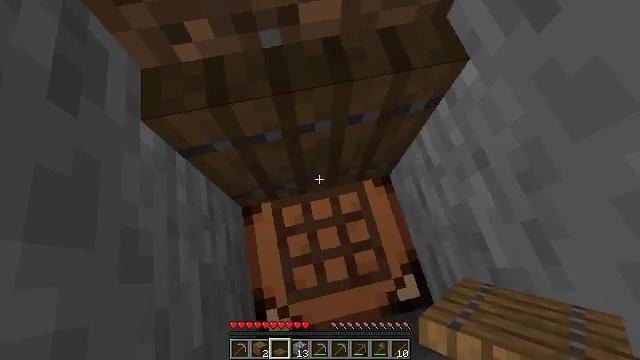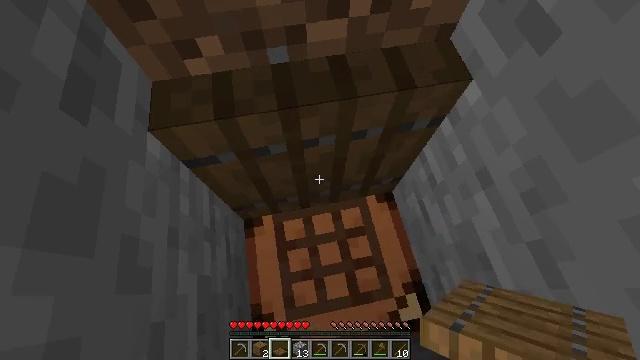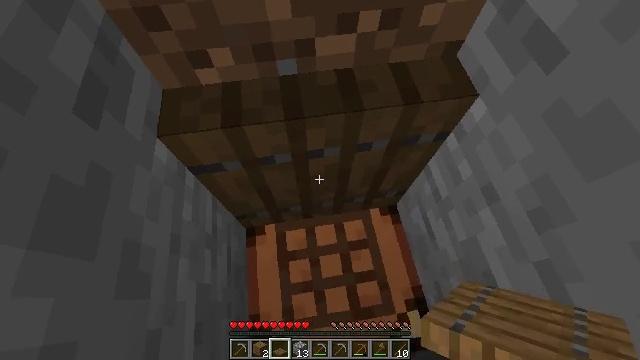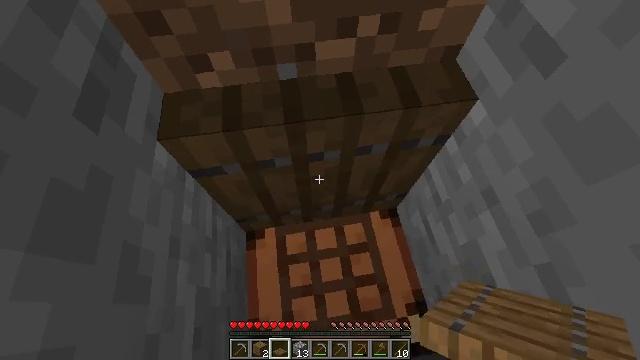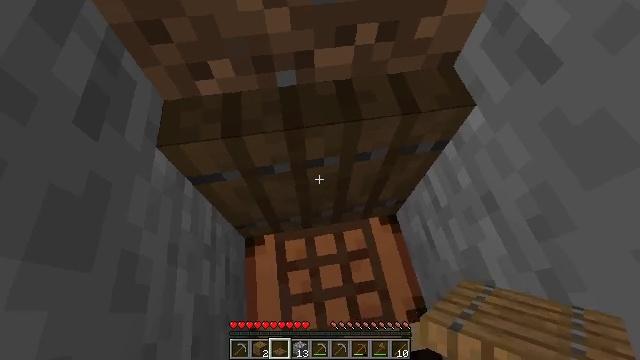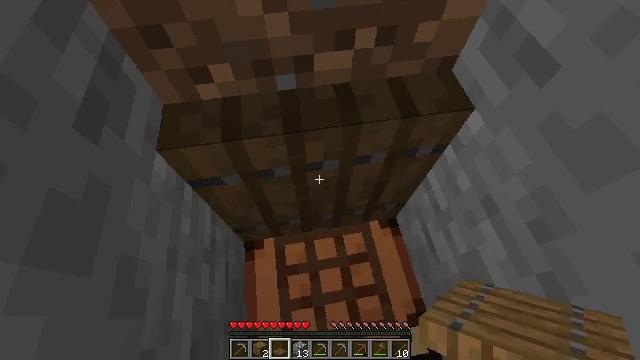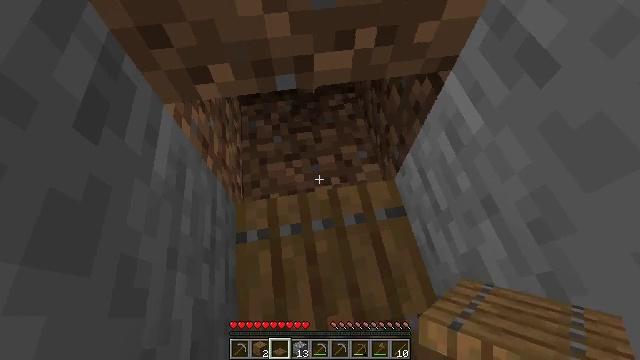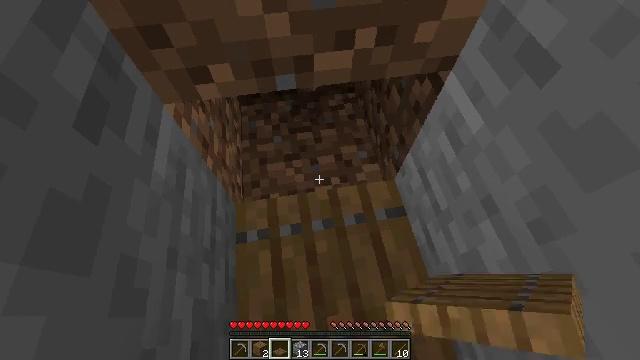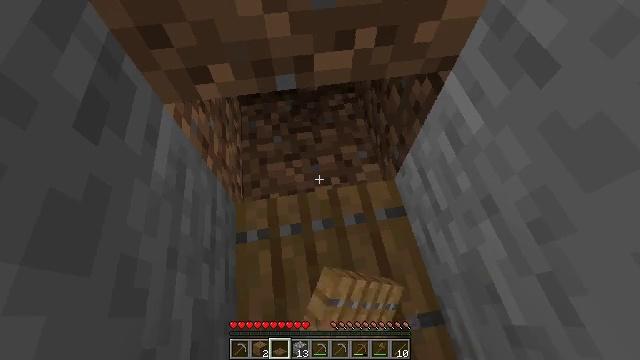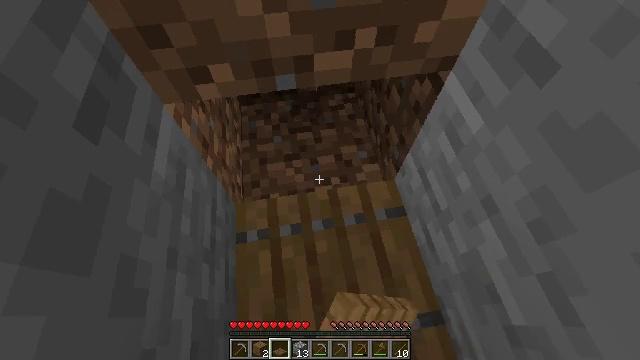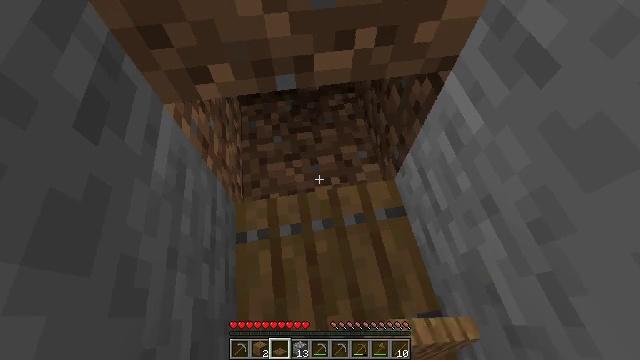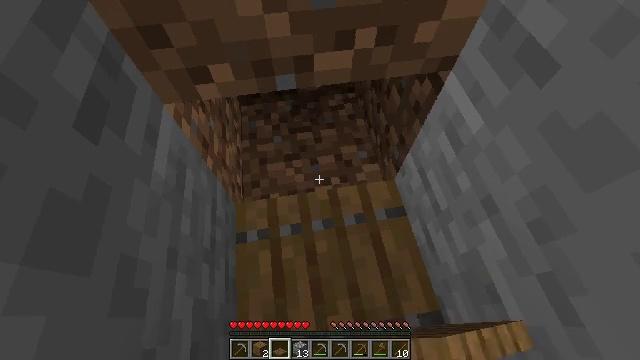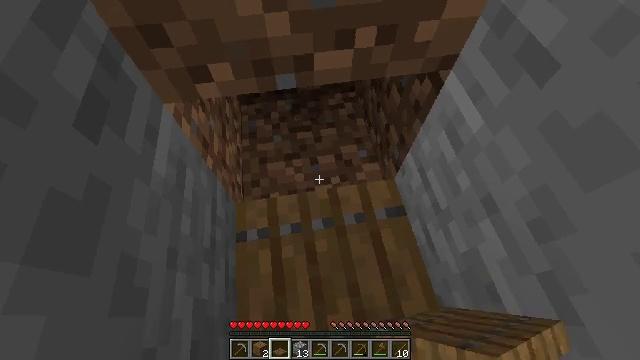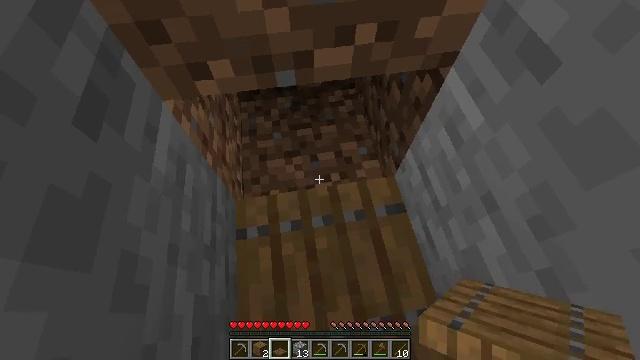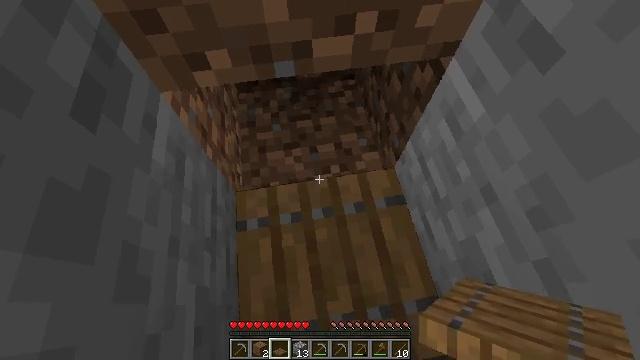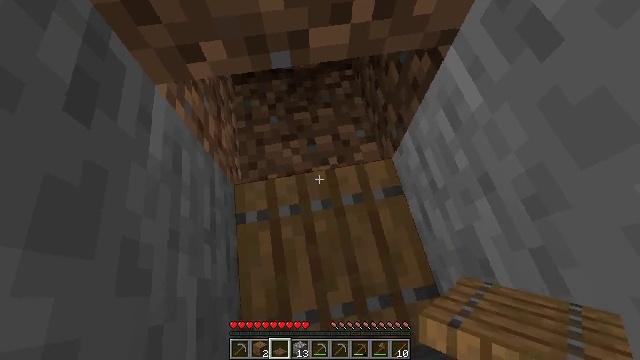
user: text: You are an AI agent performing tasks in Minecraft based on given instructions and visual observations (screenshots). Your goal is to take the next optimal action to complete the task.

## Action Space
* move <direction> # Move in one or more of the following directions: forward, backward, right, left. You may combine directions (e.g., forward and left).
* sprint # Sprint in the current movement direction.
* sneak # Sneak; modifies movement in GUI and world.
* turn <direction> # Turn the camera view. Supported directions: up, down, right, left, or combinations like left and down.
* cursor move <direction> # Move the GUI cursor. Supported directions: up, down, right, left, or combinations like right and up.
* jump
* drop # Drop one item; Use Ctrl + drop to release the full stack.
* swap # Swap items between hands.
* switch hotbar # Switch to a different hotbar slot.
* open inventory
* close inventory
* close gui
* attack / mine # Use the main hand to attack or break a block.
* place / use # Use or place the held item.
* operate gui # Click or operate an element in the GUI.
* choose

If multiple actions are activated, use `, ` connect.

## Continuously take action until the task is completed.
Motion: motion action
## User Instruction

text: Break the spruce trapdoor from a structure.
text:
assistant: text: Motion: turn left and up
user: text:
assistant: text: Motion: turn left and up
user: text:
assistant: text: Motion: no_op
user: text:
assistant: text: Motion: turn up
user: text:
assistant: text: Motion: no_op
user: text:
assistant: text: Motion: use / place
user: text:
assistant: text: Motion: use / place
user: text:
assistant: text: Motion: use / place
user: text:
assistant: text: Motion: use / place
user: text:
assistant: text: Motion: no_op
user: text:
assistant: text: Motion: no_op
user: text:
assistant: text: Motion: no_op
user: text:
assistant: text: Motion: no_op
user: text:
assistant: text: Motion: turn down
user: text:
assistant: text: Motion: turn down
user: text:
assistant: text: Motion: turn down
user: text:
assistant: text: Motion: no_op
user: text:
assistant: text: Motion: turn down
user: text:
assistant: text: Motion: no_op
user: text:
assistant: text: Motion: use / place
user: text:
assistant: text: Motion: use / place
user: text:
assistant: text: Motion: use / place
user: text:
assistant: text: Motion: use / place
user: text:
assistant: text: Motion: no_op
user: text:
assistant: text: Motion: no_op
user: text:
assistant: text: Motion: no_op
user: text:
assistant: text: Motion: no_op
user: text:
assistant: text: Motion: no_op
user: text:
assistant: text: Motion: no_op
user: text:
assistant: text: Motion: no_op